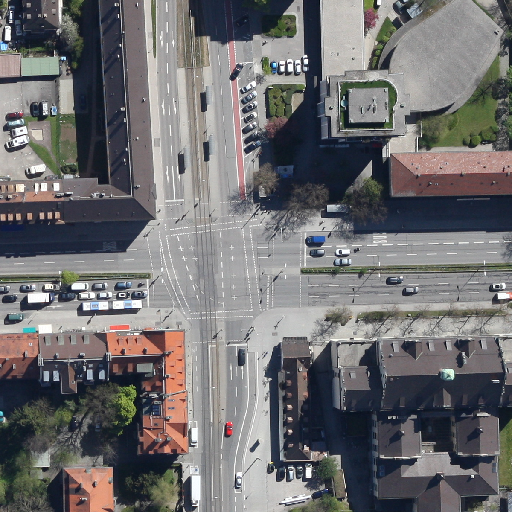
Referring expression: bus